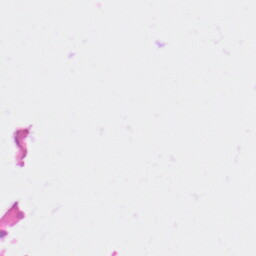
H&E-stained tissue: Kidney